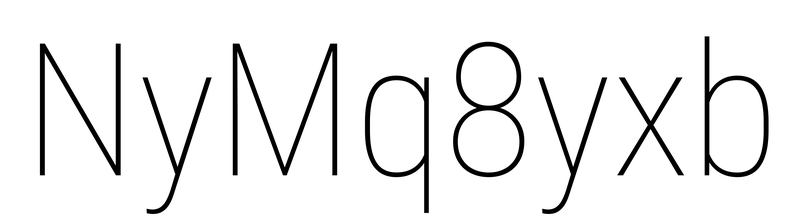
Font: Roboto_Condensed_Thin